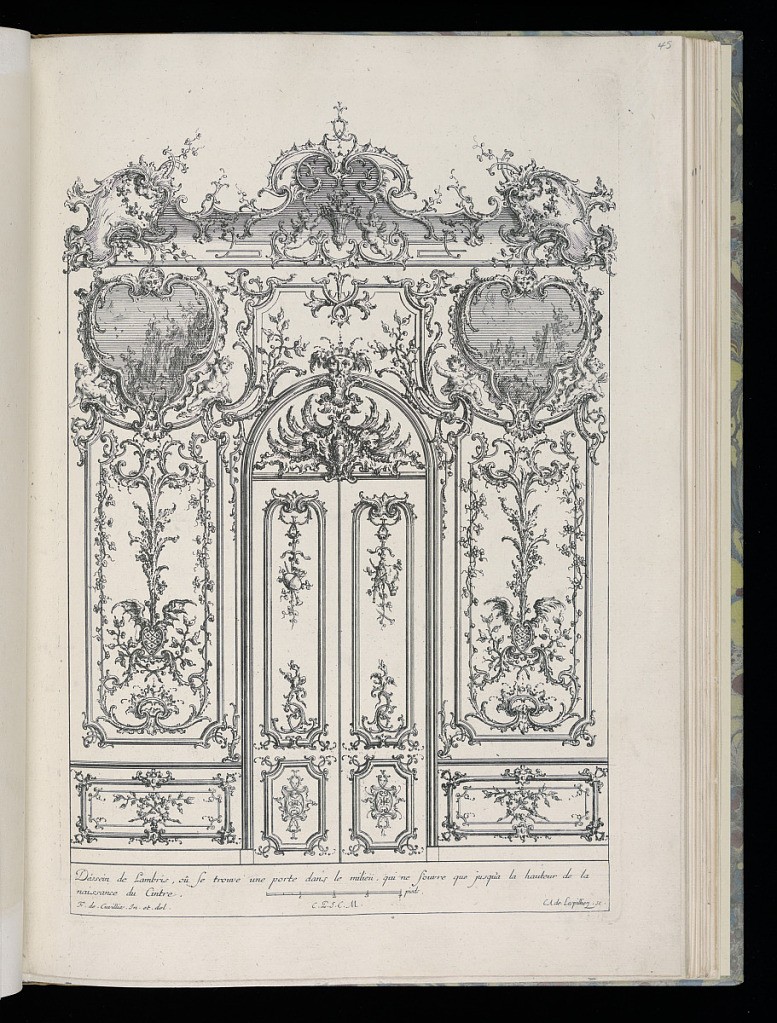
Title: Wall with Double Door
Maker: François de Cuvilliés the Elder, Belgian, 1695 - 1768
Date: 18th century
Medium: Engraving on paper
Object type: Bound print
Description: Design for an interior wall decoration with applied ornamental stuccowork. At center, a paire of double doors flanked by slender wall panels, each topped by small landscape paintings featuring architectural ruins. Scale at lower center.